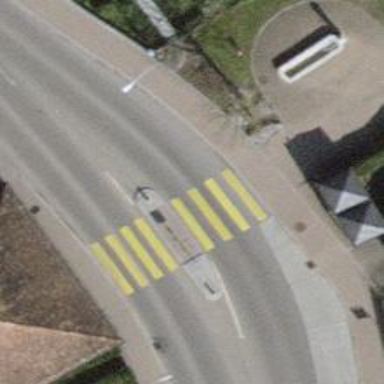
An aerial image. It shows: Kerb barrier.